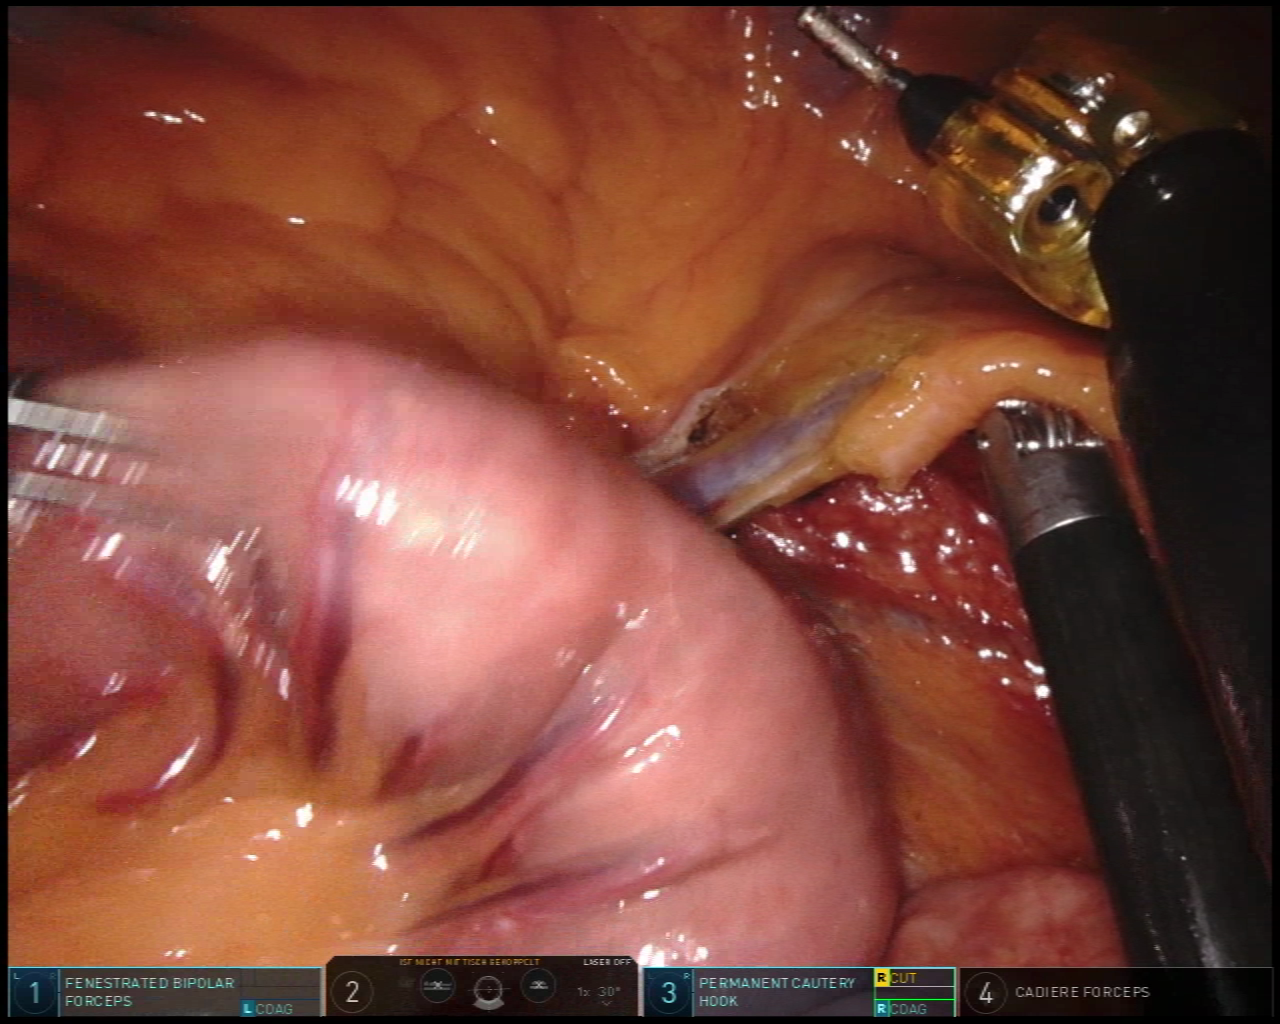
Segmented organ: intestinal_veins
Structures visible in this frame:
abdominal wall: no
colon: no
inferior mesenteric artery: no
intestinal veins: yes
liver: no
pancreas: no
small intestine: yes
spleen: no
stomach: no
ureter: no
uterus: no
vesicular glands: no